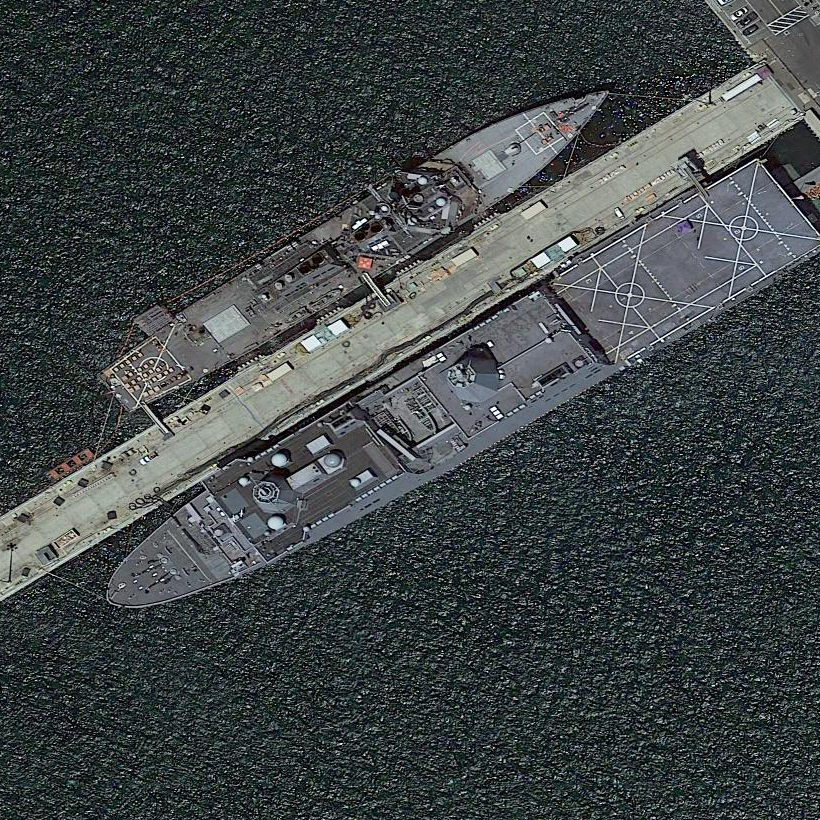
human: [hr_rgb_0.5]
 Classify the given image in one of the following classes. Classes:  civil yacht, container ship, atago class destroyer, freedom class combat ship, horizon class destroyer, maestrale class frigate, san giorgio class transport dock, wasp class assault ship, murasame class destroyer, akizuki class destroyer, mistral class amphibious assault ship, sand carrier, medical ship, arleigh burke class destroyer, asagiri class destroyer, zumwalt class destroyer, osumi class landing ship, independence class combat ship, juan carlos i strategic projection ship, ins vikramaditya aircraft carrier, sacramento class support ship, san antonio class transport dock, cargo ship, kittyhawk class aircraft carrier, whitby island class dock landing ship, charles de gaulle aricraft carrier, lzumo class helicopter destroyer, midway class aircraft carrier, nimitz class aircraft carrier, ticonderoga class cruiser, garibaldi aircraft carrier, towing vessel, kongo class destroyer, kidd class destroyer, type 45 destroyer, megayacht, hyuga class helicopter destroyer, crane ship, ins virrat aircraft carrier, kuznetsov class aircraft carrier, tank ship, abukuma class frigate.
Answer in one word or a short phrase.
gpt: San Antonio class transport dock